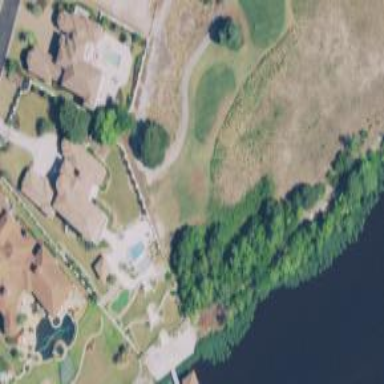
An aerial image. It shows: Path for golf carts.